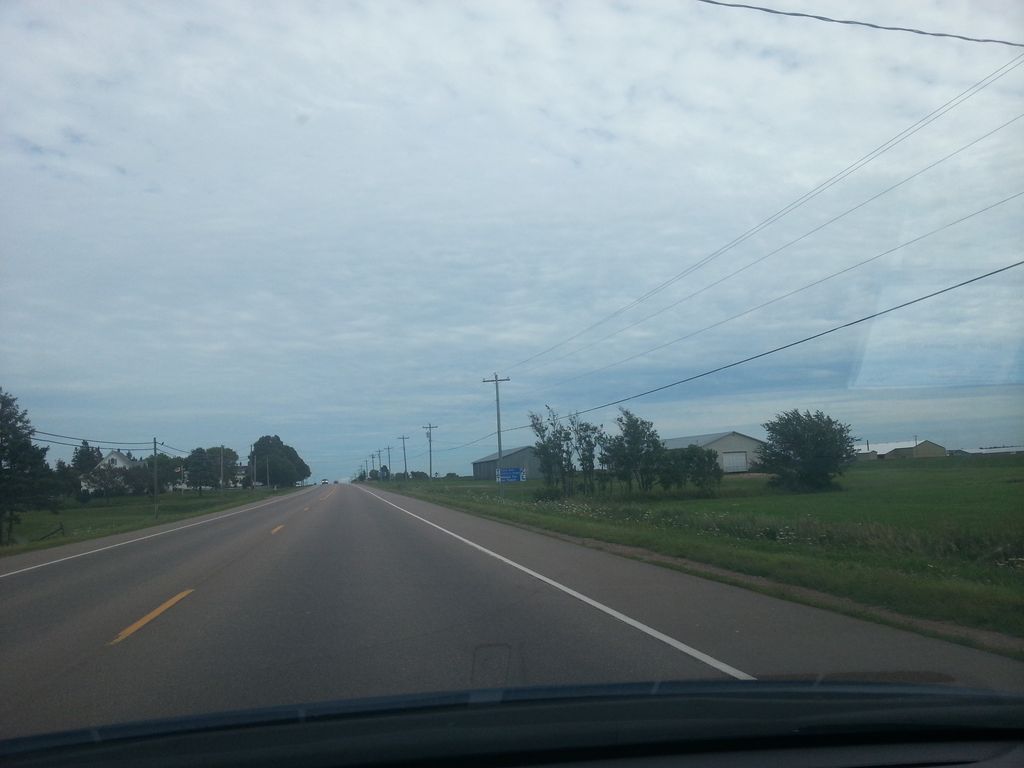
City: charlottetown